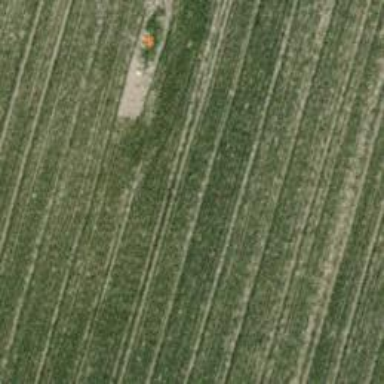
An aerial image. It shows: Pipeline marker.